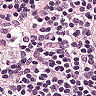
Metastatic tissue present: no